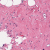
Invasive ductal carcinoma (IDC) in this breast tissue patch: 0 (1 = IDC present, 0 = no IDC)